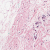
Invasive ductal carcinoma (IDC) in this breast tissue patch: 0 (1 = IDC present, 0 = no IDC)